Breast ultrasound image
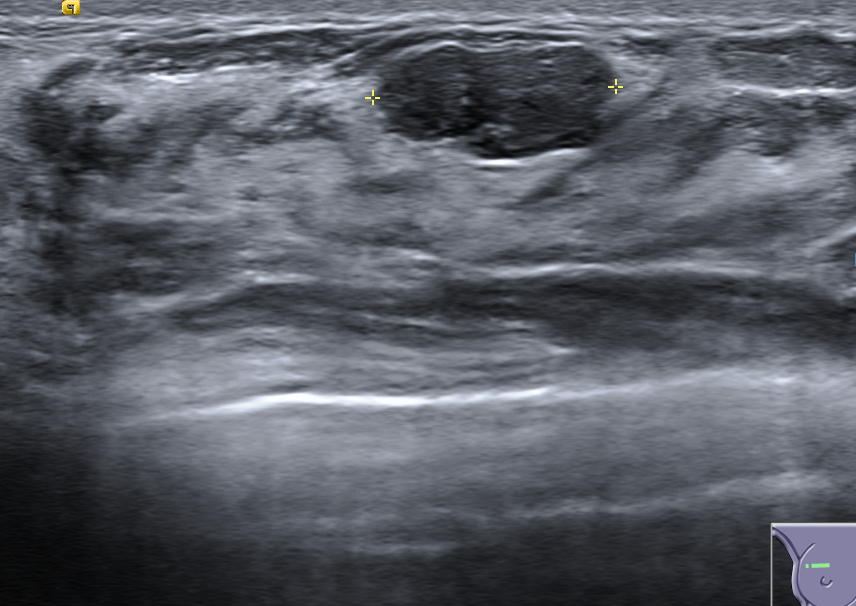
Diagnosis: benign